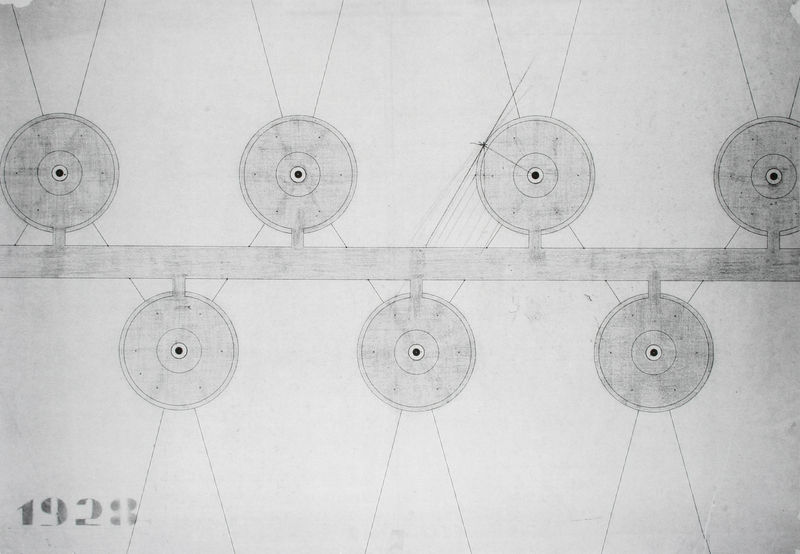
Titel: Hängehäuser, Grundriß einer Hauseinheit
Künstler: Bodo Rasch
Schlagwörter: weiß, grau, schwarz, skizze, zeichnung, band, kreis, rund, räder, moderne, modern, grafik, graphik, linien, symmetrie, gerade, streifen, jahreszahl, striche, punkte, maschine, strahlen, flaschenzug, technik, scheiben, scheibe, schwarzweiß, kreise, reihe, entwurf, zahl, ziffer, rollen, konstruktion, diagonalen, plan, fäden, vorlage, geometrie, grundriss, folge, zentren, anschluß, mittelpunkte, stichvorlage, technisk